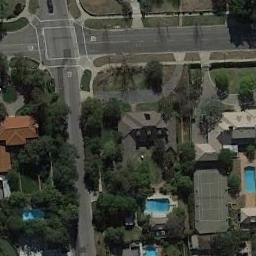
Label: tennis_court